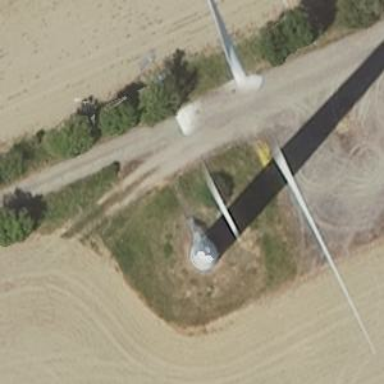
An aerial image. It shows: Wind generator powered by Vestas horizontal axis wind turbine.